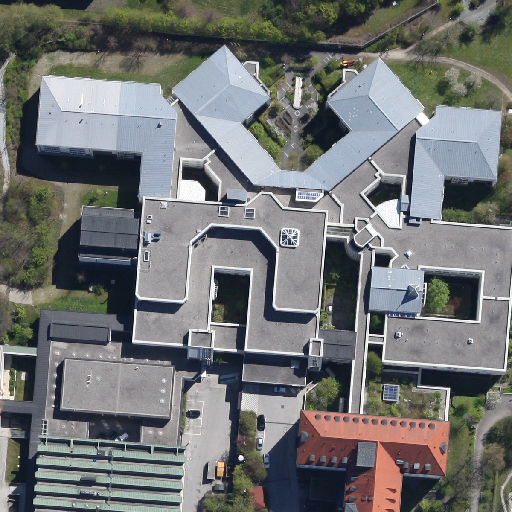
Referring expression: car in the parking area